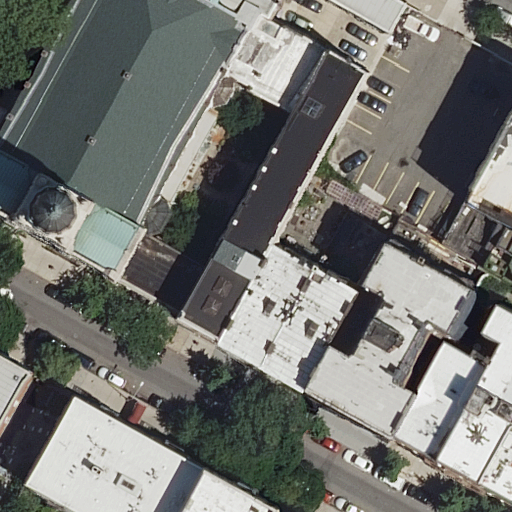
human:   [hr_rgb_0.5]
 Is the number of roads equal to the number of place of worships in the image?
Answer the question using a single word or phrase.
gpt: yes

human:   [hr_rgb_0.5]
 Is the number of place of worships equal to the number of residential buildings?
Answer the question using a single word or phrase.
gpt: no

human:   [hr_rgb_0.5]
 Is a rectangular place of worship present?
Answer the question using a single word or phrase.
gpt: yes

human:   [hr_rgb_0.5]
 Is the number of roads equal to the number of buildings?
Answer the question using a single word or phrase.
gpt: no

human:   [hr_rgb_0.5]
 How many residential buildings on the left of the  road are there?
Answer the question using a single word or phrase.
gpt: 5

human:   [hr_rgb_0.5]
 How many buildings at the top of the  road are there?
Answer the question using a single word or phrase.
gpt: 8

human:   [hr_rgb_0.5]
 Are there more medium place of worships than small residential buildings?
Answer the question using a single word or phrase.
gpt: no

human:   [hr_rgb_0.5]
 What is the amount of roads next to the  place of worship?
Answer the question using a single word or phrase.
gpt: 1

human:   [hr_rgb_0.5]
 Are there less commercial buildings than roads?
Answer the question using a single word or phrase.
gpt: yes

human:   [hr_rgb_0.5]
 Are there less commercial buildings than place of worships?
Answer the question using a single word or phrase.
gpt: yes

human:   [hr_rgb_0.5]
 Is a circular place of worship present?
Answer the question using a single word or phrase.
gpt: no

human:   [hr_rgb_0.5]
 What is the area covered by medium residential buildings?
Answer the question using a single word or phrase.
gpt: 1455m2

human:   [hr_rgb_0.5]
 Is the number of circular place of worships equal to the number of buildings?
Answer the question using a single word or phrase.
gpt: no

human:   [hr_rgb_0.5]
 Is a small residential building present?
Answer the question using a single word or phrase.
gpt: yes

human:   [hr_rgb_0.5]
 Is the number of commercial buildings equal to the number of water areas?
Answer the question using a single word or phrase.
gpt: yes

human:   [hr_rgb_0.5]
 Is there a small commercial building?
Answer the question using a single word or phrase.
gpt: no

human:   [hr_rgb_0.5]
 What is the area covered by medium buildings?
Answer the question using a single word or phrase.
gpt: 1455m2

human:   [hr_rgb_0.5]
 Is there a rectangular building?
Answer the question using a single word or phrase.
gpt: yes

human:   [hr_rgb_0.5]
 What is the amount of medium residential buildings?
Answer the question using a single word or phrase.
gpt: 7

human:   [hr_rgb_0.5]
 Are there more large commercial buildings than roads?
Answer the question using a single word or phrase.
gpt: no

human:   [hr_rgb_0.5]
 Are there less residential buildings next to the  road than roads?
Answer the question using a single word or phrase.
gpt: no

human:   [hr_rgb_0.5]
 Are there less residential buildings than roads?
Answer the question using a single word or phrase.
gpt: no

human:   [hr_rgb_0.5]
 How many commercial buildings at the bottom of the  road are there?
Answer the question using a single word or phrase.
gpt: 0

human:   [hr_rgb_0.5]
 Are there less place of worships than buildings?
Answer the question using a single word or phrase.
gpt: yes

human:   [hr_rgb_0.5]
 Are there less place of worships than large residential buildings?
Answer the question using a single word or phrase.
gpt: yes

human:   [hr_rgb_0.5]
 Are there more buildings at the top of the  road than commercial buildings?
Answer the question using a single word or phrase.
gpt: yes

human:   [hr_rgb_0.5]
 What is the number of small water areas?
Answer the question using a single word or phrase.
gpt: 0

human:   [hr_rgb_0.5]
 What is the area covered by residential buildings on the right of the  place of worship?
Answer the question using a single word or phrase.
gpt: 2803m2

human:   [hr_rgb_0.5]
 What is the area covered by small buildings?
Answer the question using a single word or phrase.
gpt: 227m2

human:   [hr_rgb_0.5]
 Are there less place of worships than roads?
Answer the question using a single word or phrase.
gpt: no

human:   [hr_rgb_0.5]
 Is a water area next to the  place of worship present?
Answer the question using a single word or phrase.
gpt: no

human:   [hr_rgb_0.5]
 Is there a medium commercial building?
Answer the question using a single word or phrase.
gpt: no

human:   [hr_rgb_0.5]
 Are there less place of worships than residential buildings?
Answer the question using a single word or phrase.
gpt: yes

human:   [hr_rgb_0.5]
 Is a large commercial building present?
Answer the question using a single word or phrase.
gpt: no

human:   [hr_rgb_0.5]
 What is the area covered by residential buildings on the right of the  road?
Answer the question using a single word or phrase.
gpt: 1689m2

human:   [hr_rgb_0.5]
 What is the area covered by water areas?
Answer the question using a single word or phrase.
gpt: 0m2